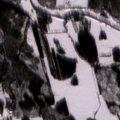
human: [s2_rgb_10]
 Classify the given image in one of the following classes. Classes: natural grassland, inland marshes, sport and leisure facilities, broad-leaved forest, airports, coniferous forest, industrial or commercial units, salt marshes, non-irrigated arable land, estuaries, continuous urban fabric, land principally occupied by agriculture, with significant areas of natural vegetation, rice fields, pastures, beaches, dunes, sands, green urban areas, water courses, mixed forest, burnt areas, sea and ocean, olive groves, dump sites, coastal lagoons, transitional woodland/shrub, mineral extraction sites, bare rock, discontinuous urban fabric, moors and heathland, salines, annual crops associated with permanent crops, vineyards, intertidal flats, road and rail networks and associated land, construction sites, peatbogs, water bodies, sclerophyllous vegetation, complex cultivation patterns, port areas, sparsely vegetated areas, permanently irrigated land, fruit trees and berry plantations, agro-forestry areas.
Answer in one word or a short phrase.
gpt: non-irrigated arable land, land principally occupied by agriculture, with significant areas of natural vegetation, coniferous forest, mixed forest, transitional woodland/shrub